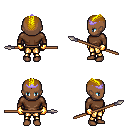
a pixel art fantasy rpg character, female body template, human, dark skin, brown long-sleeve shirt, gold greaves, blonde short mohawk hairstyle, purple tiara, gold gloves, spear, four views (front, back, left, right), 2x2 character sprite sheet, small pixel art, hard edges, no anti-aliasing